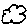
Label: cloud